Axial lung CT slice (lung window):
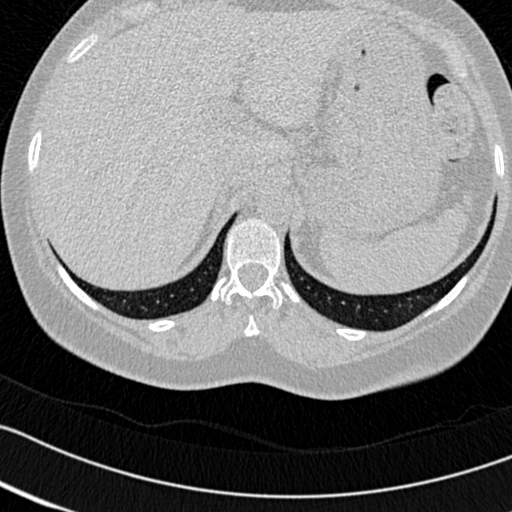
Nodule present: no